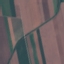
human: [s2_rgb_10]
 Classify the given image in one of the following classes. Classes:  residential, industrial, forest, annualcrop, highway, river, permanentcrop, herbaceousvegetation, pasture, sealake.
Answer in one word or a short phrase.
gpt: AnnualCrop